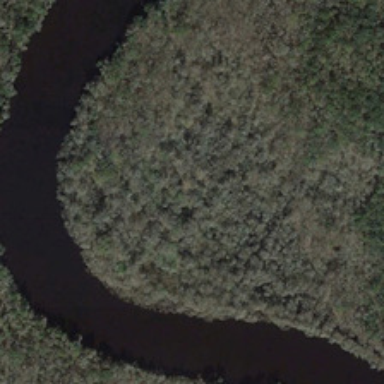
Many green trees are in two sides of a curved river .